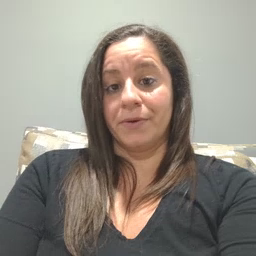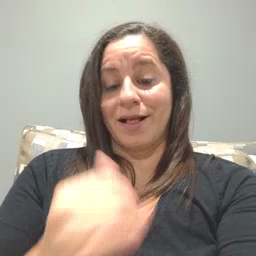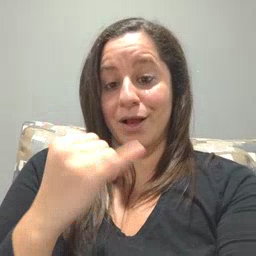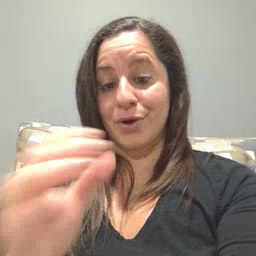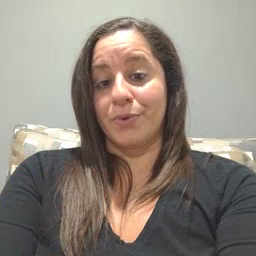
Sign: yellow